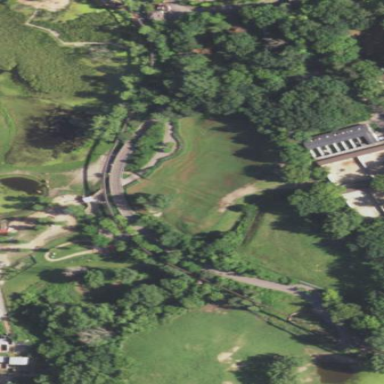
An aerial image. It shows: Animal enclosure.